Question: I've created a REST webservice using jax-rs and jersey that is supposed to consume JSON on a POST request. My web service class looks like this:
'''
@Path("/webhookservice")
public class Webhook {
@POST
@Consumes(MediaType.APPLICATION_JSON)
public Response readData (Song song) {
// Prints out the song info
System.out.println("SONG INFO
=======================");
System.out.println("songname: " + song.getSongname());
System.out.println("artist: " + song.getArtist());
// Repsonse with a HTTP 200 OK
Response response = Response.status(200).build();
return response;
}
}
'''
My Song class:
'''
public class Song {
private String songname;
private String artist;
public String getSongname () { return this.songname; }
public String getArtist () { return this.artist; }
public void setSongname (String songname) { this.songname = songname; }
public void setArtist (String artist) { this.artist = artist; }
}
'''
My web.xml (if needed)
'''
<?xml version="1.0" encoding="UTF-8"?>
<web-app xmlns:xsi="http://www.w3.org/2001/XMLSchema-instance"
xmlns="http://java.sun.com/xml/ns/javaee"
xsi:schemaLocation="http://java.sun.com/xml/ns/javaee http://java.sun.com/xml/ns/javaee/web-app_3_0.xsd"
id="WebApp_ID" version="3.0">
<servlet>
<servlet-name>SnapScan-Webhook</servlet-name>
<servlet-class>com.sun.jersey.spi.container.servlet.ServletContainer</servlet-class>
<init-param>
<param-name>com.sun.jersey.config.property.packages</param-name>
<param-value>za.co.lancet.service</param-value>
</init-param>
<init-param>
<param-name>com.sun.jersey.api.json.POJOMappingFeature</param-name>
<param-value>true</param-value>
</init-param>
<load-on-startup>1</load-on-startup>
</servlet>
<servlet-mapping>
<servlet-name>SnapScan-Webhook</servlet-name>
<url-pattern>/*</url-pattern>
</servlet-mapping>
</web-app>
'''
I'm using <URL> a little, well, rest client... Here's a screenshot of what I'm sending:

When I send that off, I get the error. Anybody have an idea why?
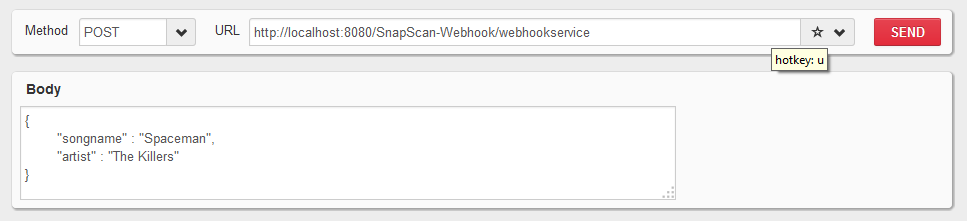
Answer: You need to send the request-header 'Content-Type: application/json'. Seems like REST-Client does not add this header automatically for you.